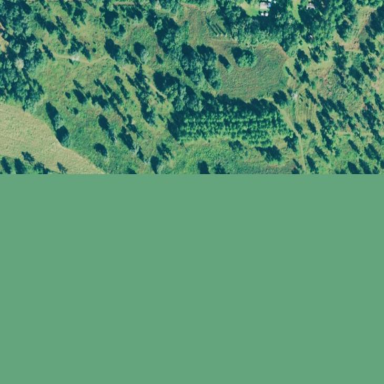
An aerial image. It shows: Orchard.